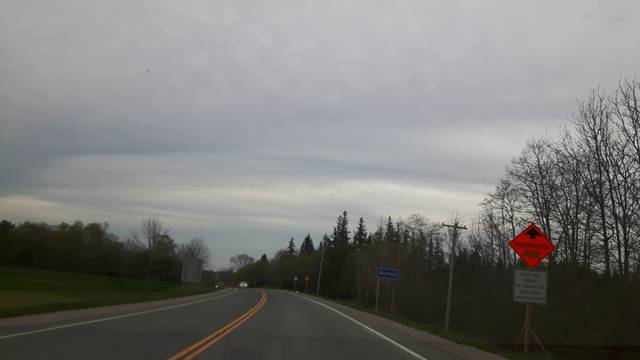
Region: Canada
Coordinates: 43.573, -81.704